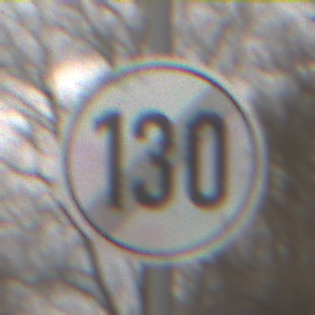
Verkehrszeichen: EndeGeschwindigkeit130
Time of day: Midday
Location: Outdoor (Nature)
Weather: Overcast
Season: NotSpecified
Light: Natural